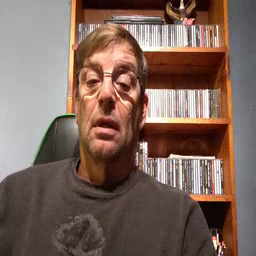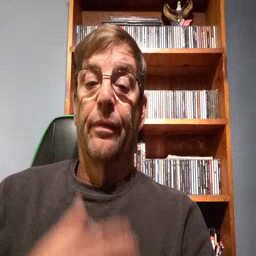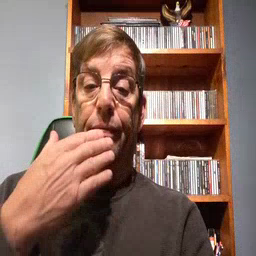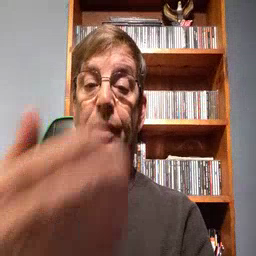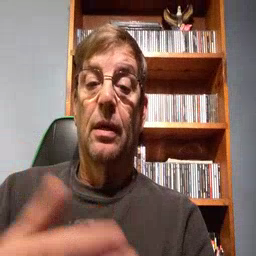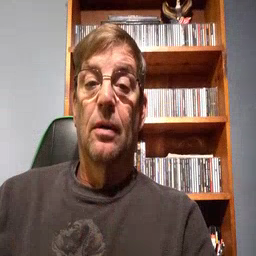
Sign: thankyou